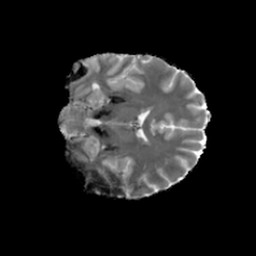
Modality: MD
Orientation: coronal
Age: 24
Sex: female
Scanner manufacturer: siemens
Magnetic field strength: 6.98 T
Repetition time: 7.776 s
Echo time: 0.076 s